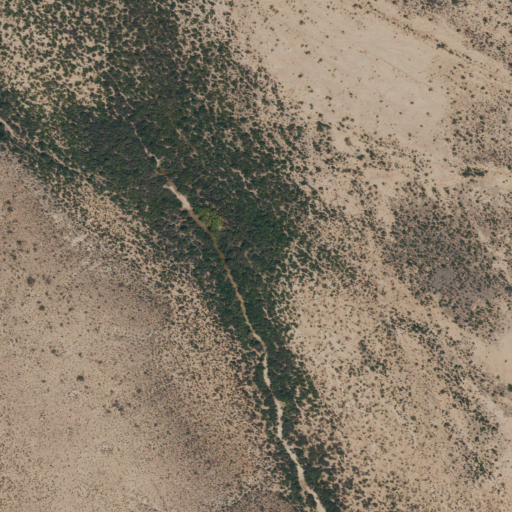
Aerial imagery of valley in Texas named Iron Mountain Draw containing only shrub